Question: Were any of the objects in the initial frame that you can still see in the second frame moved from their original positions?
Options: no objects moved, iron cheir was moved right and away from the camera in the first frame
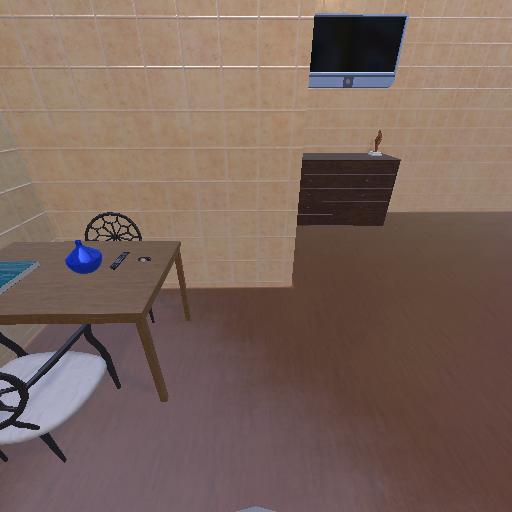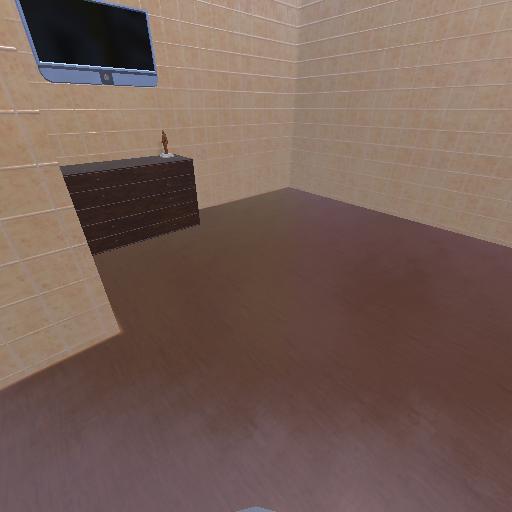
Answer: no objects moved